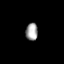
Tissue: prostate
Cell type: Fibroblasts
Senescence score: 0.7196
Nuclear area (px): 207
Mean DAPI intensity: 161.502